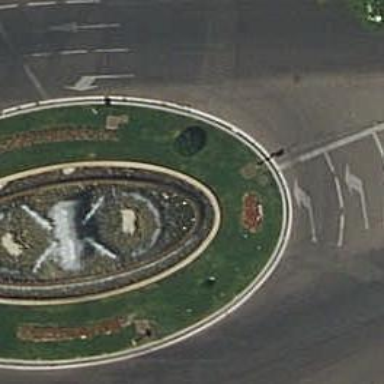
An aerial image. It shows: Beautiful fountain.